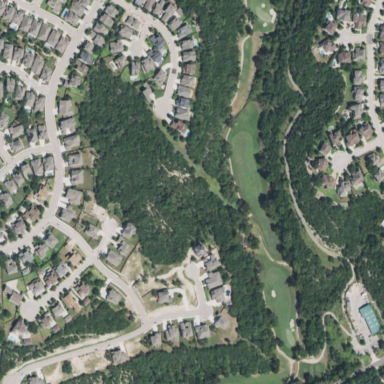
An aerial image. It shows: Water hazard on golf course.